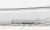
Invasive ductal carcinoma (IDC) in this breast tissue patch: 0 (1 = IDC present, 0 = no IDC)